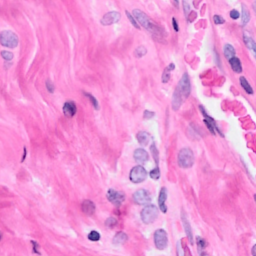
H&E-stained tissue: Breast